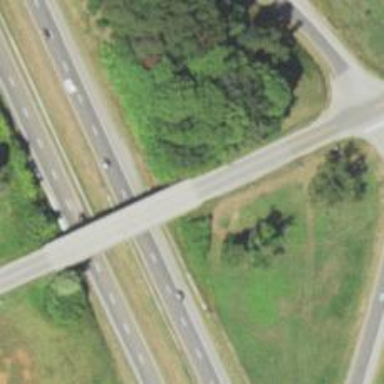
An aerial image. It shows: Primary highway bridge.